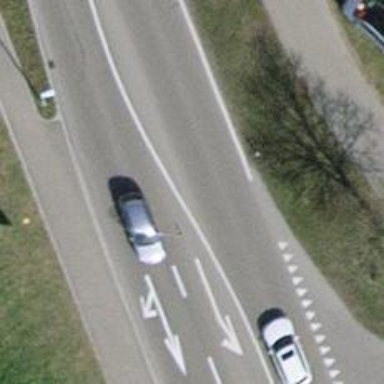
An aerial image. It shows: Secondary road with asphalt surface.